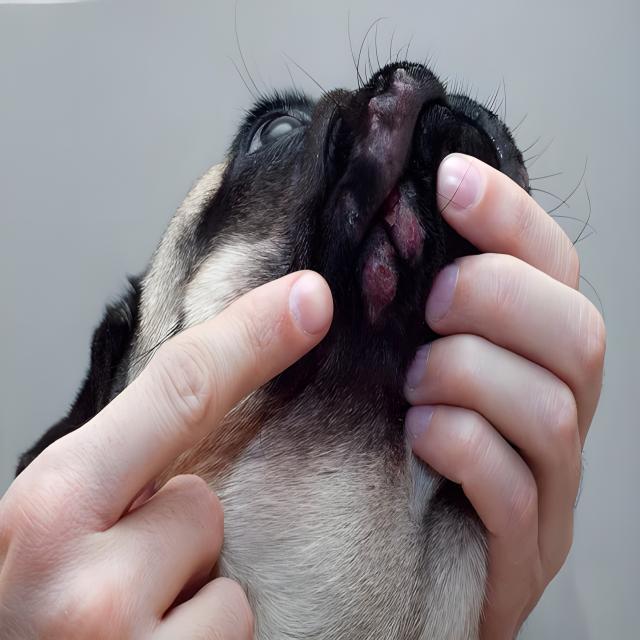
Canine dermatitis — inflammation of the skin presenting with erythema, pruritus, papules, and excoriation. May be allergic, contact, or atopic in origin.